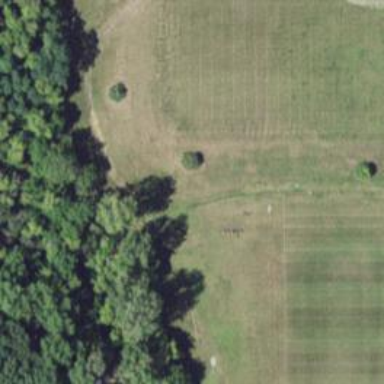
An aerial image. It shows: Disc golf course designed for leisure and sport.